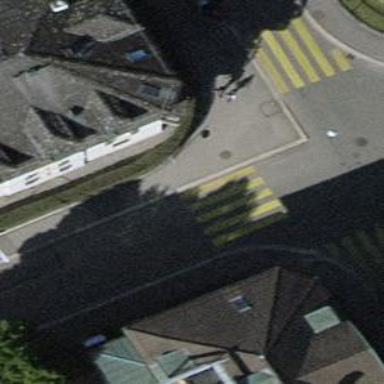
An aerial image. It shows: Crossing marked with zebra stripes on footway.